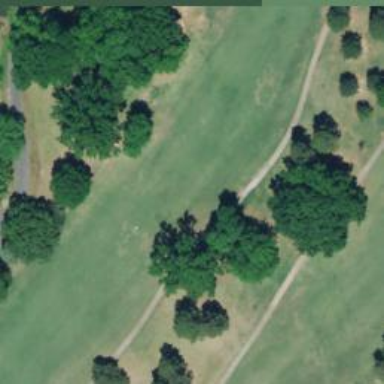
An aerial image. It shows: View of golf hole.